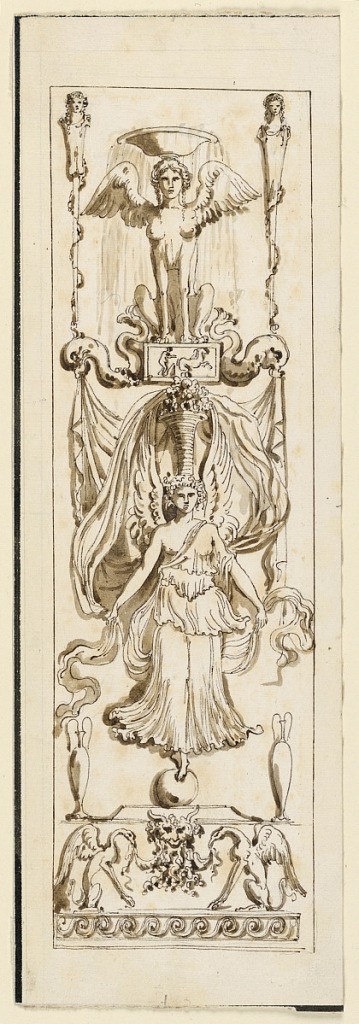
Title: Design for a Painted Panel
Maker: Etienne de Lavallée-Poussin, French, 1735–1802
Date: ca. 1770
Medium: Pen and brown ink with ink wash, graphite
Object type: Drawing
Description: In the center, a draped female figure, standing on an orb, is flanked by vases. Below, seated basiliks fold the beard of a satyr's mask in their beaks. Above, a drapery, caught by a vase is caught by dolphins that are attached to a carved block on which sits a female winged sphinx, seen frontally on whose head is a basin from which water drips.